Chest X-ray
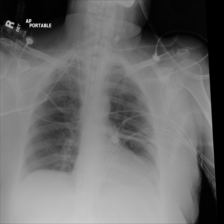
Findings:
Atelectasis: negative
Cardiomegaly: negative
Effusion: negative
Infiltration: negative
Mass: negative
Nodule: negative
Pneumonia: negative
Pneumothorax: negative
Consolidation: negative
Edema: negative
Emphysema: negative
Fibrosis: negative
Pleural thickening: negative
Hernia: negative